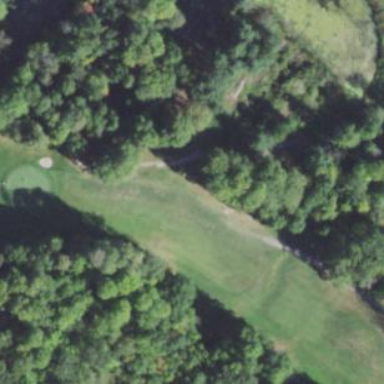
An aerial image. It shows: Area with grass used as rough in golf course.